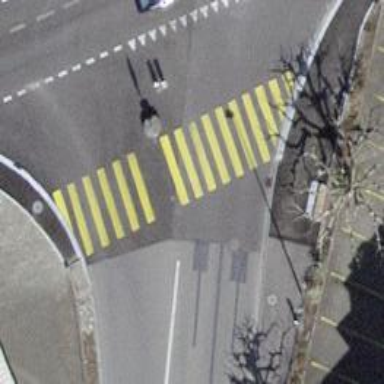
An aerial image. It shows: Road crossing with traffic signals and island.